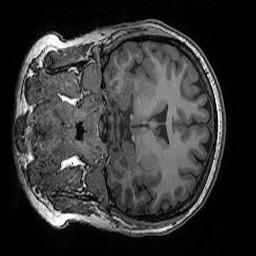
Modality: T1w
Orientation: coronal
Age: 21
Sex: female
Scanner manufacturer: ge
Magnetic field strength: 3 T
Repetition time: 0.008184 s
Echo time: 0.003192 s